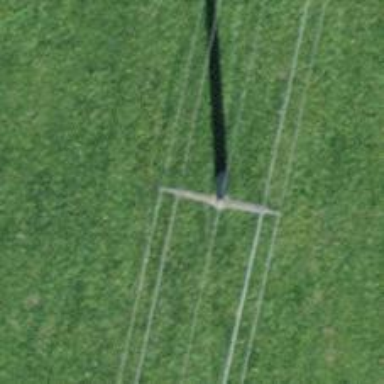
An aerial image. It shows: Concrete power pole.